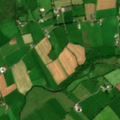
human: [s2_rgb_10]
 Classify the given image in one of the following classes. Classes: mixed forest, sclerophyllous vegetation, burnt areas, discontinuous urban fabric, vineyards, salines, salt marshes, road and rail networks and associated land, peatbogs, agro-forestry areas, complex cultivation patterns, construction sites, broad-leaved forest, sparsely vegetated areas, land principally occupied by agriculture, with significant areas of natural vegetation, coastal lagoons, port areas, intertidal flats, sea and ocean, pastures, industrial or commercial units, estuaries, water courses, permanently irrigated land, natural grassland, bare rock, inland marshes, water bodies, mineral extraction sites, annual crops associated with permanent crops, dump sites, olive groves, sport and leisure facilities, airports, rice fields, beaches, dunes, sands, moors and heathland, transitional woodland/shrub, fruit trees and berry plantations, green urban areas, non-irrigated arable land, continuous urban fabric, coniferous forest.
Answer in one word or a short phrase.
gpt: pastures